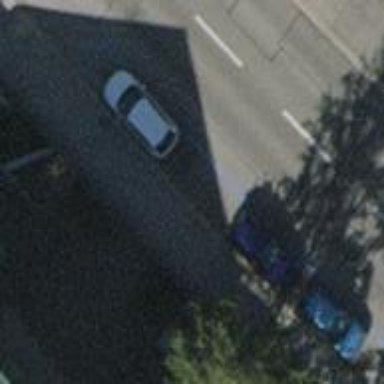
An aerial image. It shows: Parking lane designated for parking.